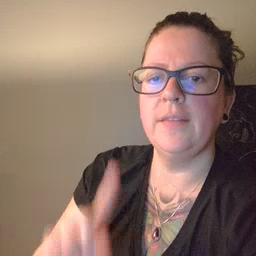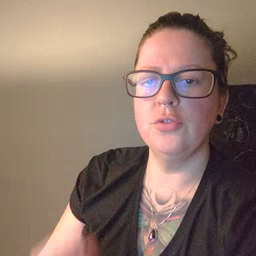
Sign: first